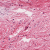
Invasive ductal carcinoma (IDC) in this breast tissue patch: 0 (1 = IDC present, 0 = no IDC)